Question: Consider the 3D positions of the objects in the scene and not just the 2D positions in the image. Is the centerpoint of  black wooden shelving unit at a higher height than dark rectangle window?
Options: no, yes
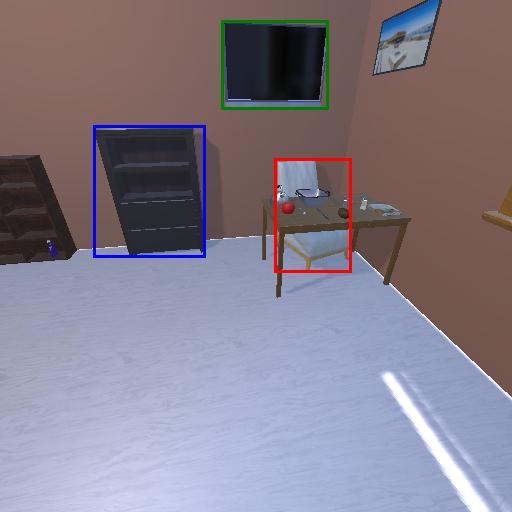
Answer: no